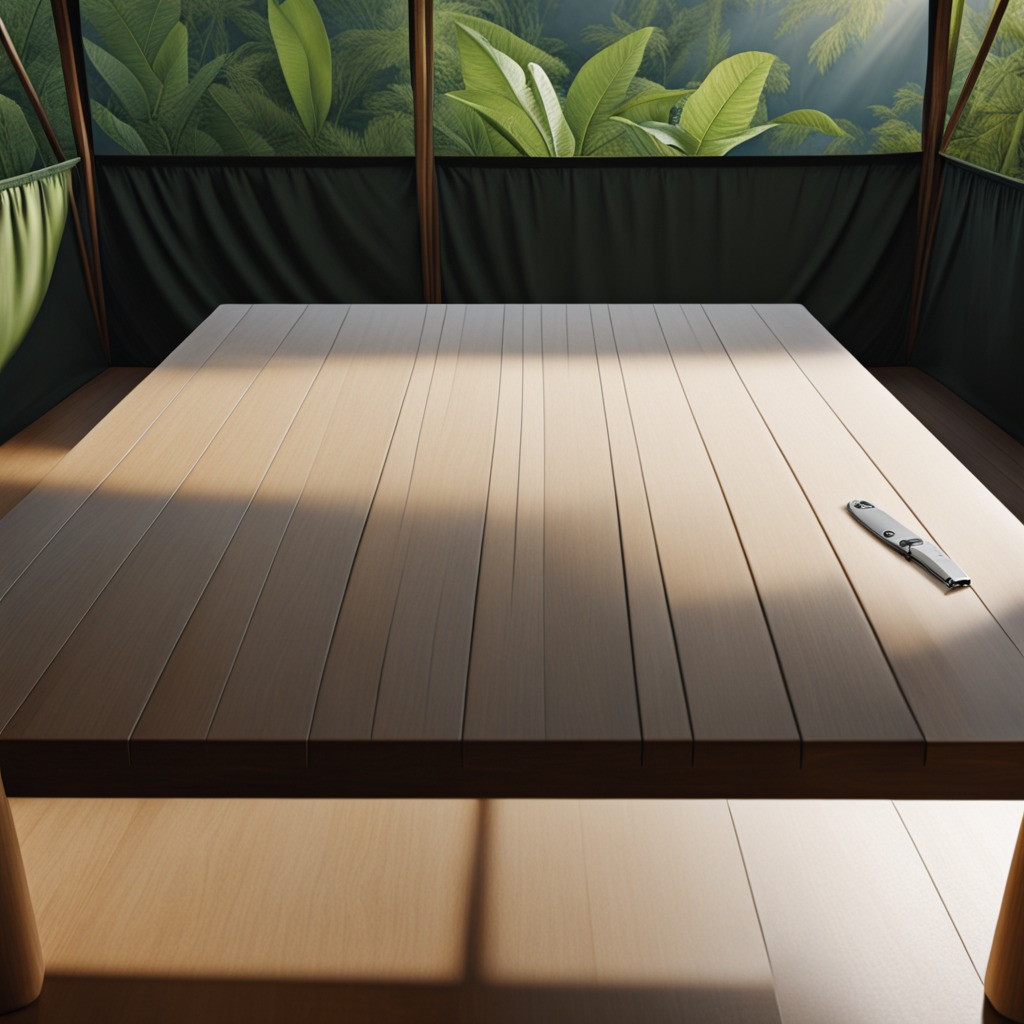
A utility knife is lying on the wooden table.